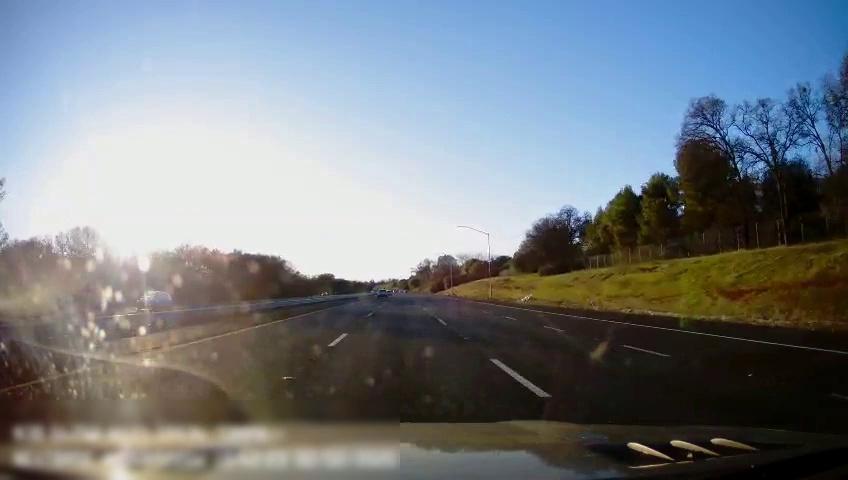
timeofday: Day
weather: Cloudy
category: Drivable Space
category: Vehicles | Car
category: Vehicles | SUV
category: Lanes | Alternate Lane
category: Lanes | Current Lane
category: Lanes | Current Lane
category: Lanes | Alternate Lane
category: Lanes | Alternate Lane